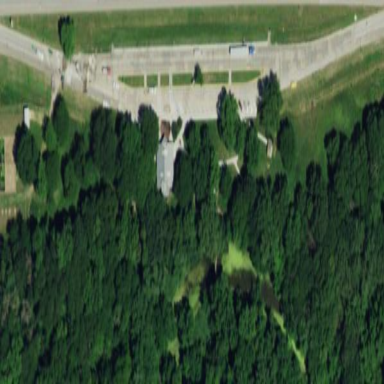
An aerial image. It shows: Rest area along the road.